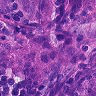
Metastatic tissue present: yes